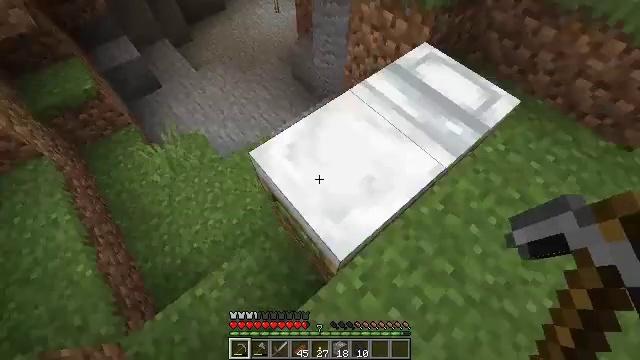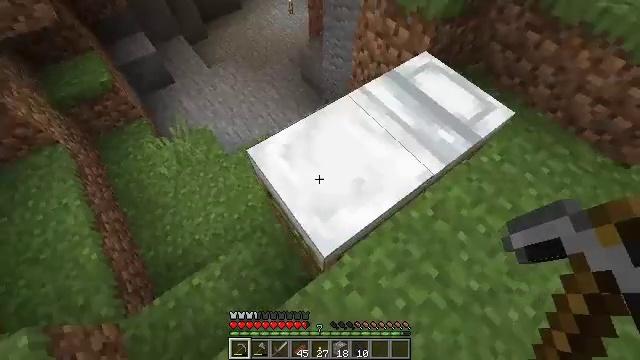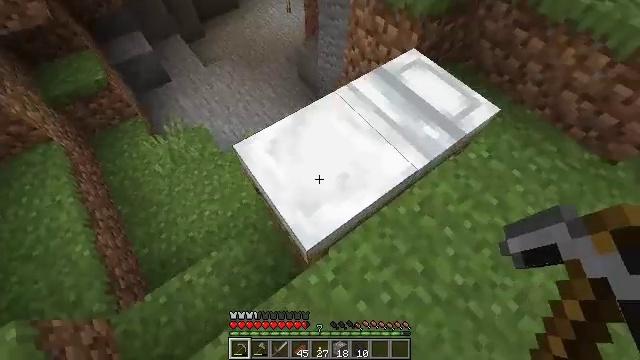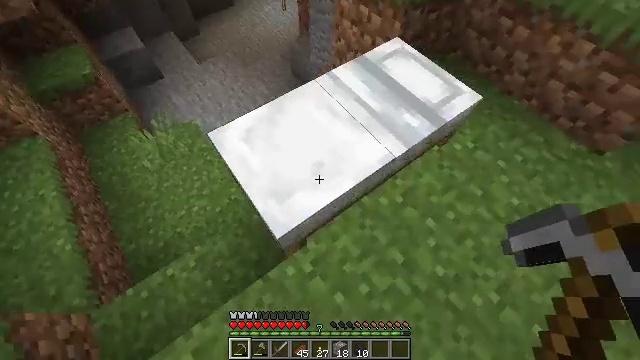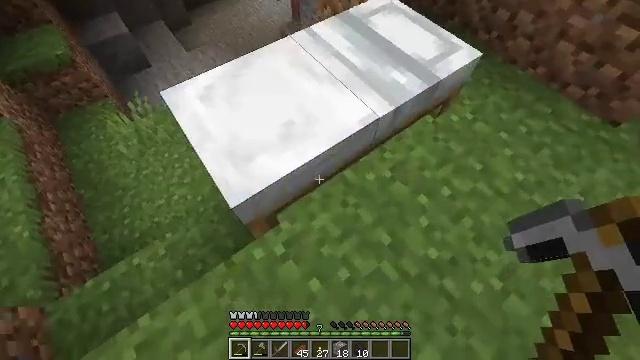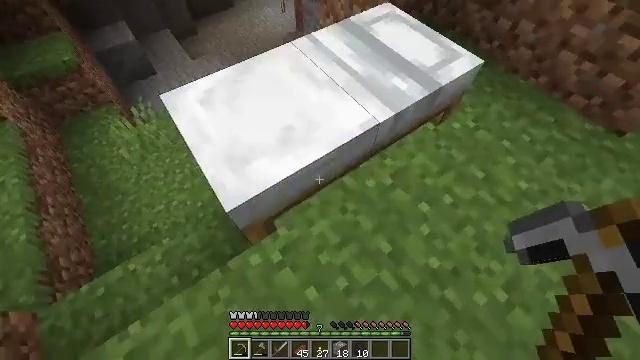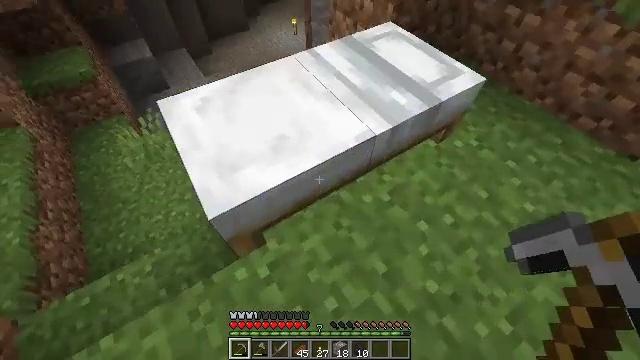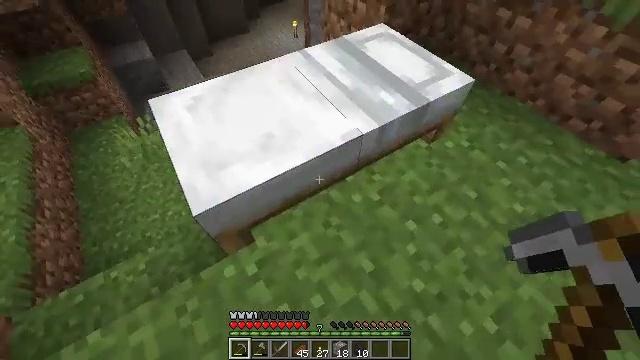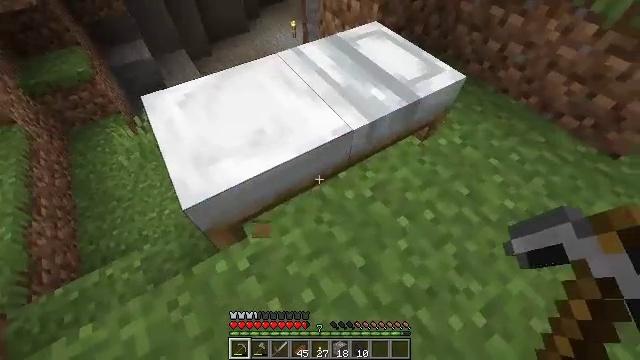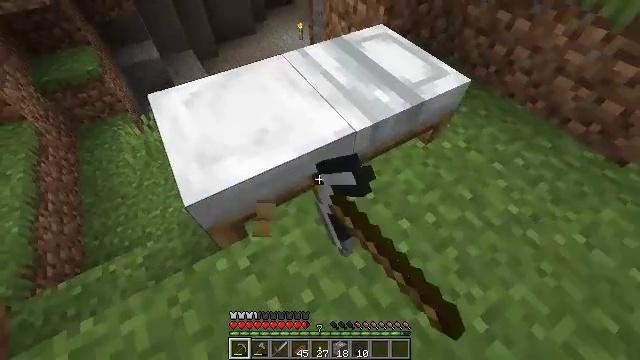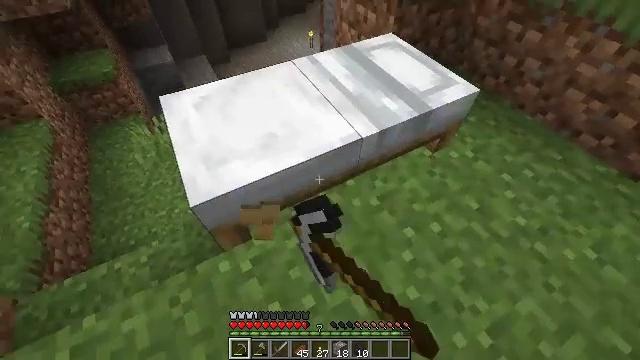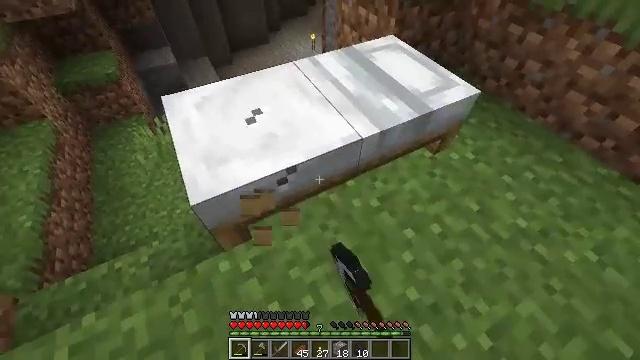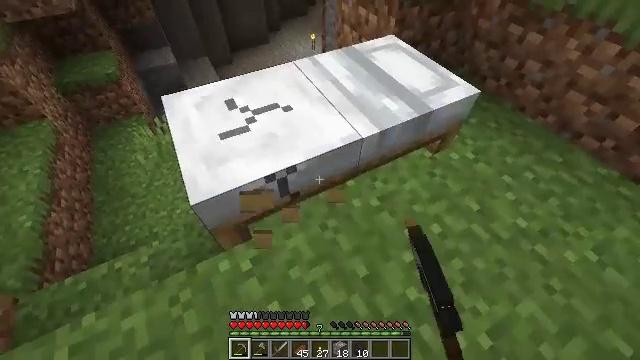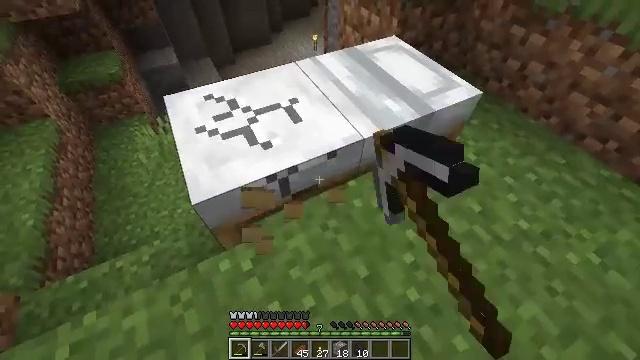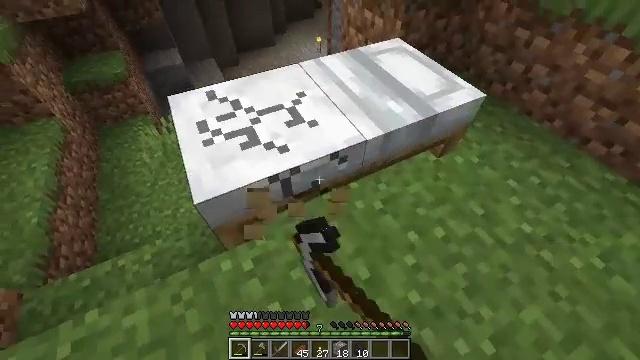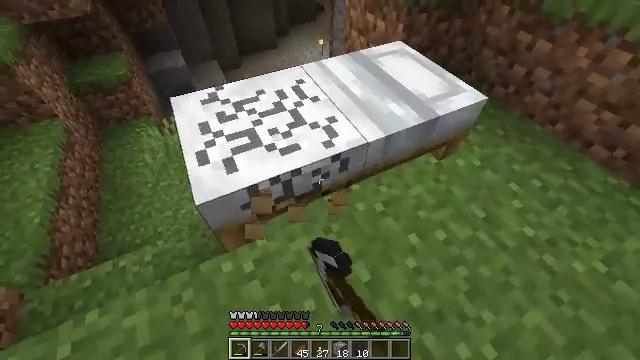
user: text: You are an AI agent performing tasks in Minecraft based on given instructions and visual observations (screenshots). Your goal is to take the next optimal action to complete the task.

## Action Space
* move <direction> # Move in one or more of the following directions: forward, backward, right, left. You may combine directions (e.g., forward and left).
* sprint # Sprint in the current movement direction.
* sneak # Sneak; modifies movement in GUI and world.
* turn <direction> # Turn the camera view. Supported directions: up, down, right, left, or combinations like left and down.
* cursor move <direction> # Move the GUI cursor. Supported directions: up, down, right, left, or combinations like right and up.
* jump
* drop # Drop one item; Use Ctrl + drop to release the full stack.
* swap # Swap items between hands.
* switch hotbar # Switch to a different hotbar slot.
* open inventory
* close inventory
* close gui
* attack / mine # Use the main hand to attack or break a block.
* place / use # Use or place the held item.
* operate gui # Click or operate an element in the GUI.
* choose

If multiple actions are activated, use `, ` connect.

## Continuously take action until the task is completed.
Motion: motion action
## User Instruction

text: Mine the white bed.
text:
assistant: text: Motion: move right, turn left
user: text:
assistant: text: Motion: move right
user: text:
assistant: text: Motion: no_op
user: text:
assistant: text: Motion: no_op
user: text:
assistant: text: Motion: turn up
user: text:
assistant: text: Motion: turn left and up
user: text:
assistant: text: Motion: no_op
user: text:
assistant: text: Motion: attack / mine
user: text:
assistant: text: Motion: turn left, attack / mine
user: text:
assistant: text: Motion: turn left and up, attack / mine
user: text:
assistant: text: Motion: attack / mine
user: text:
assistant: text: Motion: attack / mine
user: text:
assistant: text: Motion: attack / mine
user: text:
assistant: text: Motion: attack / mine
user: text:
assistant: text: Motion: attack / mine
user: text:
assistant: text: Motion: attack / mine
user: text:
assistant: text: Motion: attack / mine
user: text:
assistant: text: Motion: attack / mine
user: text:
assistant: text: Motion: move forward, attack / mine
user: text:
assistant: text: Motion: move forward, attack / mine
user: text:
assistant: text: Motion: attack / mine